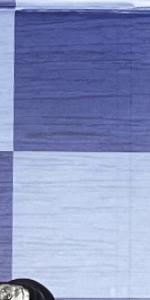
Label: Empty